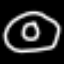
Label: donut